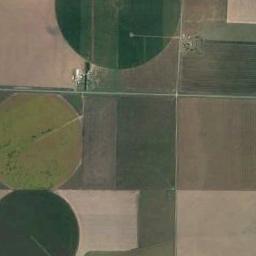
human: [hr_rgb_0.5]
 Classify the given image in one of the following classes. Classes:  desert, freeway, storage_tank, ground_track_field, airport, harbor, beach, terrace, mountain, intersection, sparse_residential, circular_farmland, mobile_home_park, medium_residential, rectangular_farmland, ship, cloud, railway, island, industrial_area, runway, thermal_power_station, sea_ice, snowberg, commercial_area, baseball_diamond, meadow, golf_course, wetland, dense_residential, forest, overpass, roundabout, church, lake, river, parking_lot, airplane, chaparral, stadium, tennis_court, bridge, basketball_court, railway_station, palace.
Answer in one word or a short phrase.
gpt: circular_farmland